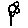
Label: flower